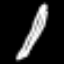
Label: pencil